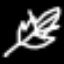
Label: leaf